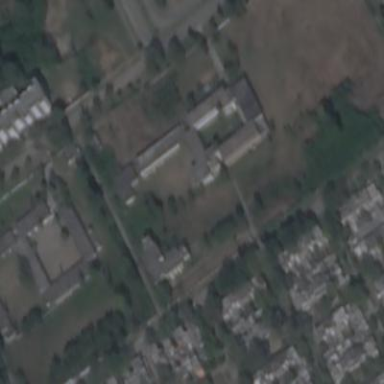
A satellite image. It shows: School.